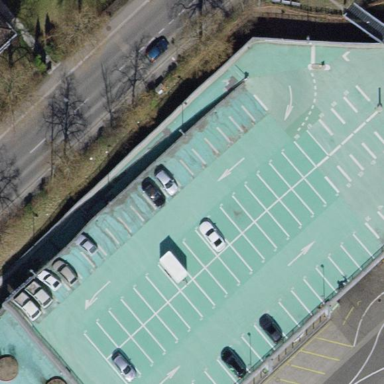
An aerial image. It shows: Multi-storey parking building.